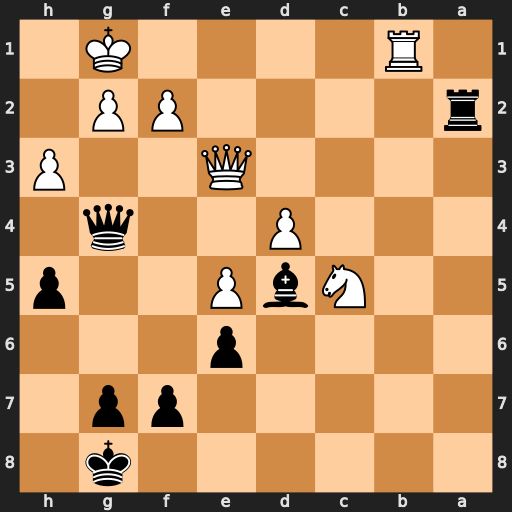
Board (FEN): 6k1/5pp1/4p3/2NbP2p/3P2q1/4Q2P/r4PP1/1R4K1
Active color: b
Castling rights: -
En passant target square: -
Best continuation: Qxg2#